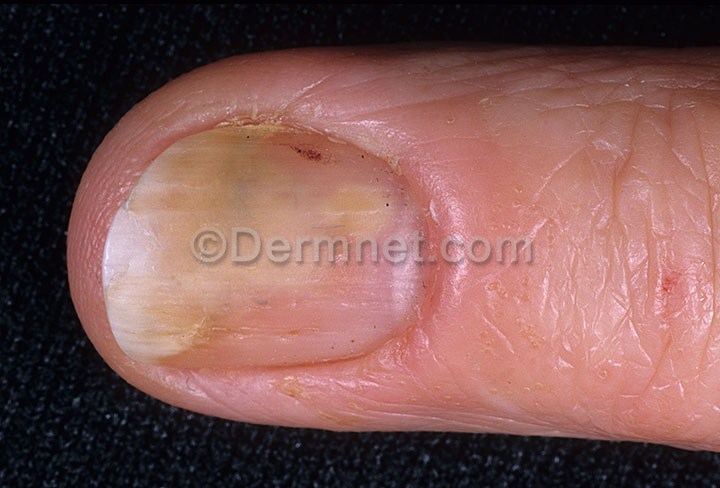
Disease: Nail Fungus and other Nail Disease